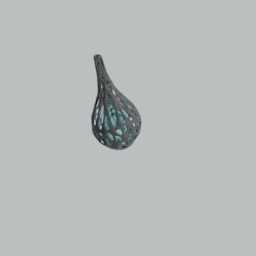
Label: architecture